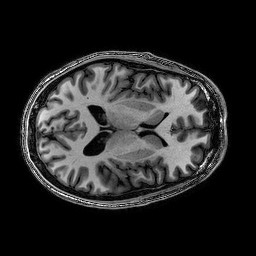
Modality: T1w
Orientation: axial
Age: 27
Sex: male
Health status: healthy